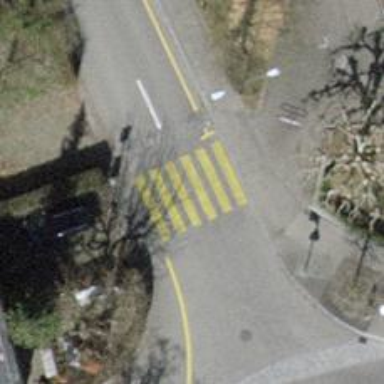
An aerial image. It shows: Marked asphalt footway with zebra crossing.